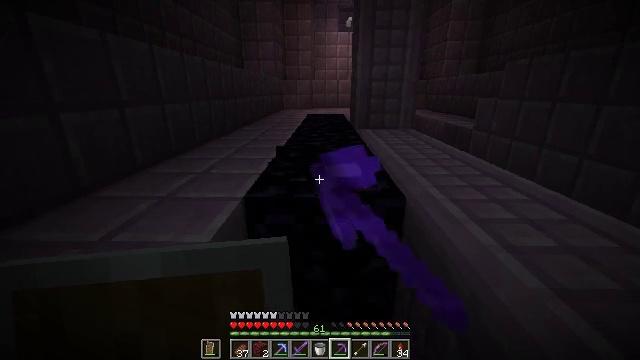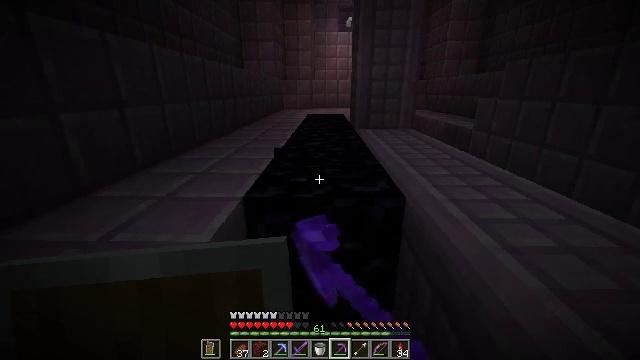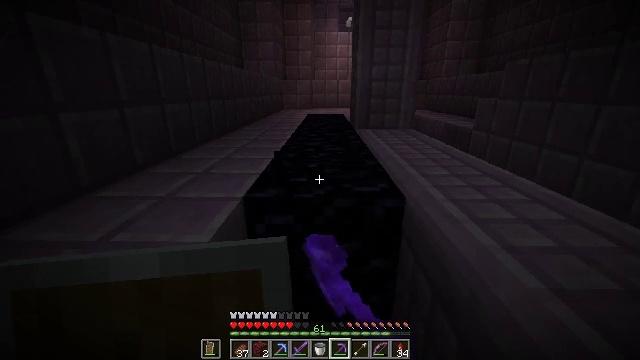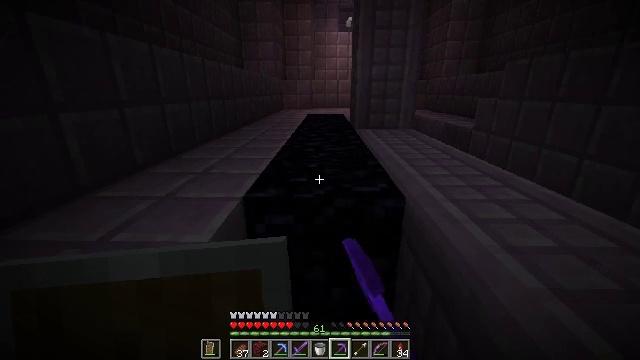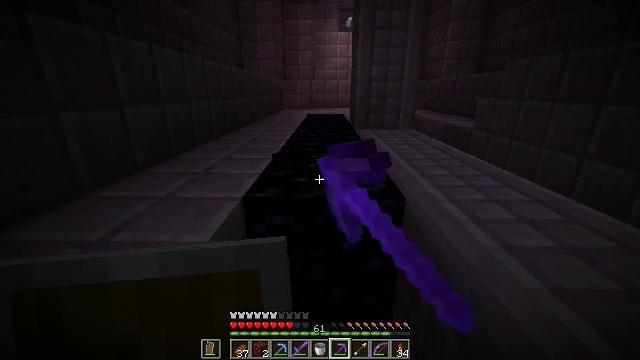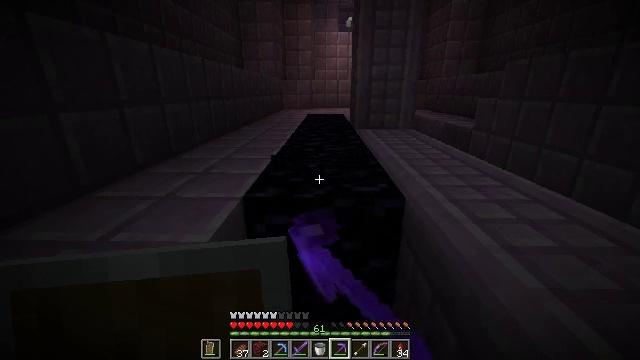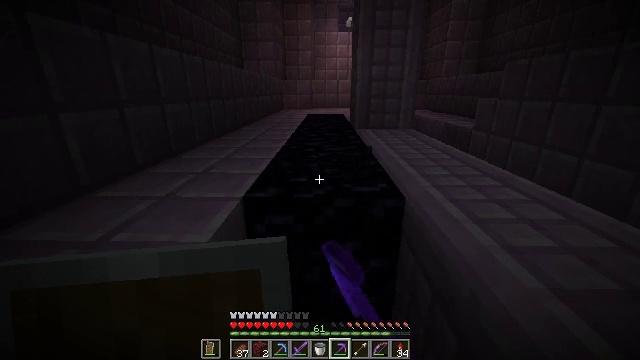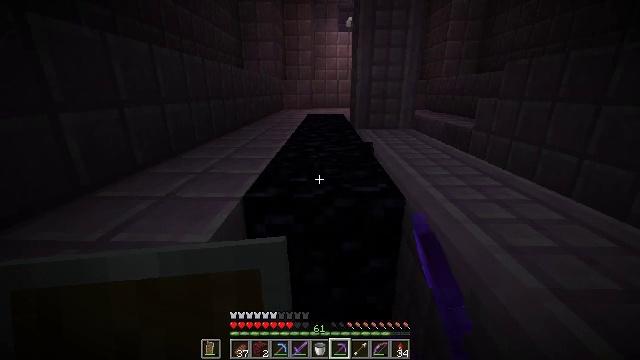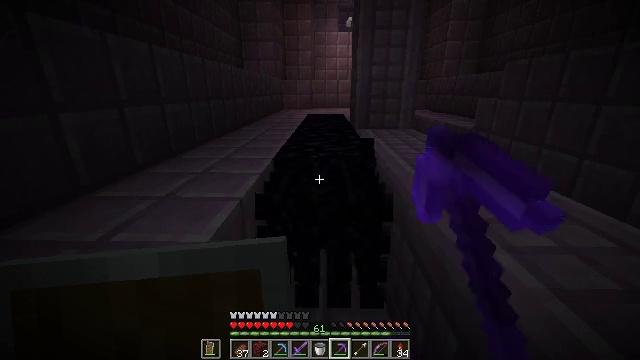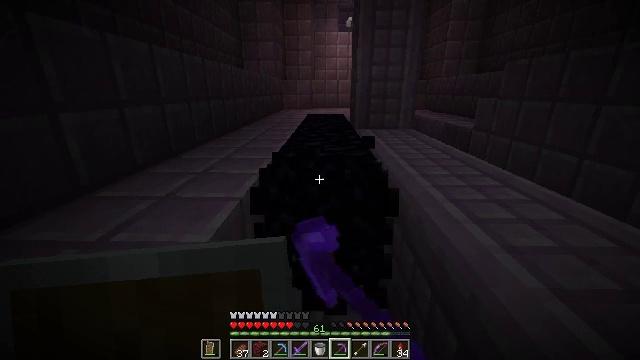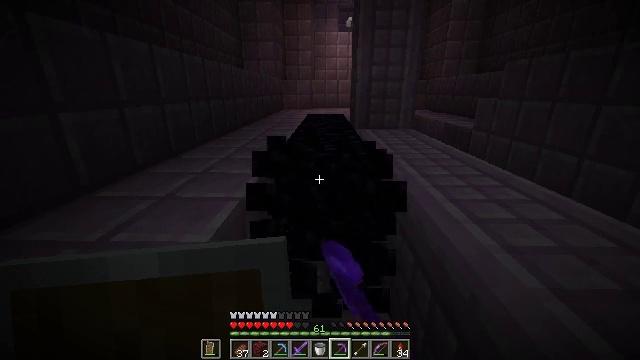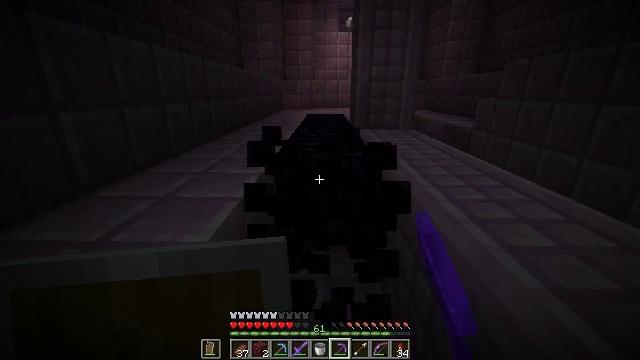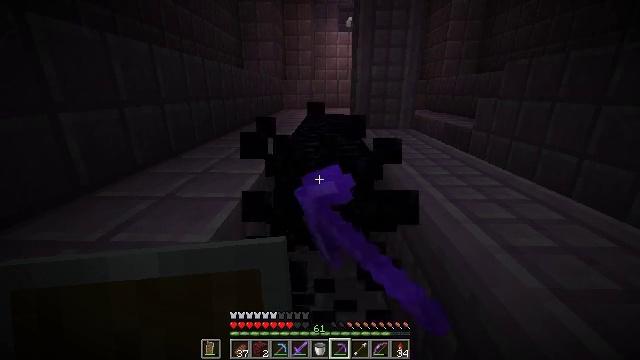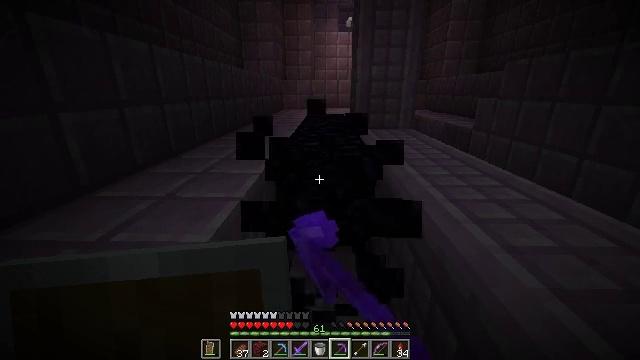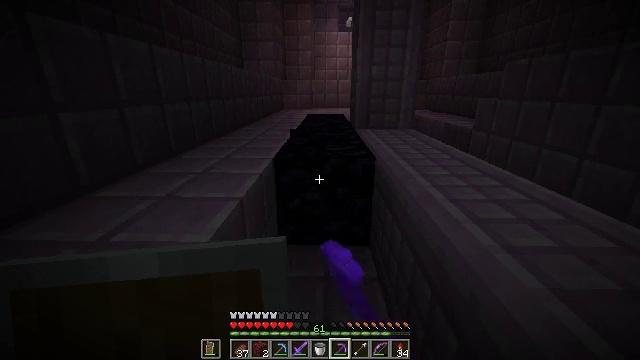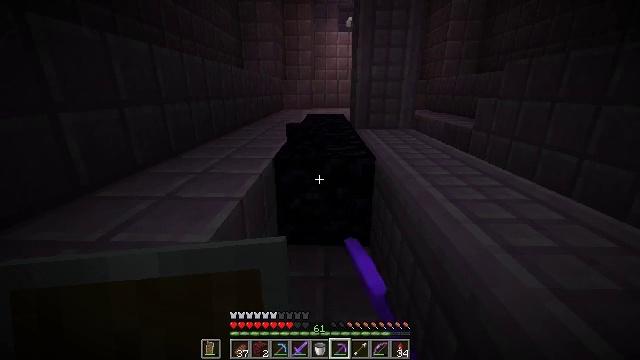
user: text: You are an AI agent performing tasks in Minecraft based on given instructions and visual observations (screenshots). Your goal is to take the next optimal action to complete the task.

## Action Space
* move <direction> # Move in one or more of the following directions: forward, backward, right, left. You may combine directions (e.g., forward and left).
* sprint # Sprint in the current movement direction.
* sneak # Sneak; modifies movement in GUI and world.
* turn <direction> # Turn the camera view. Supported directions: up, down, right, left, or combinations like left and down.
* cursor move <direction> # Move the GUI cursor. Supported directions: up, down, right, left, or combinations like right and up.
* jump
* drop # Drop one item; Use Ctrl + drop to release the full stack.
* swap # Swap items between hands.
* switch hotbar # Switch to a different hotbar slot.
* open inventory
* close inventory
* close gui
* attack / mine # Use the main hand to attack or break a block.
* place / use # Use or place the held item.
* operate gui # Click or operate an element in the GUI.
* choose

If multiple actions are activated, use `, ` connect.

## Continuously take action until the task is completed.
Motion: motion action
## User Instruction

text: Mine the tough obsidian.
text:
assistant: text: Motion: attack / mine
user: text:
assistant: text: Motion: attack / mine
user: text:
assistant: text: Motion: attack / mine
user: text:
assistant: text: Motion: attack / mine
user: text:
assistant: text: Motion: attack / mine
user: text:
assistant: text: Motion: attack / mine
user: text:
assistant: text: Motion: attack / mine
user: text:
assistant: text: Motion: attack / mine
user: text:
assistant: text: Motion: attack / mine
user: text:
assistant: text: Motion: attack / mine
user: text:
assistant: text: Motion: attack / mine
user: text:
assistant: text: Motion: attack / mine
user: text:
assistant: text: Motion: attack / mine
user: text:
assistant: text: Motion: attack / mine
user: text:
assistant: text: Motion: attack / mine
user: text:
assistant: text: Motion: attack / mine
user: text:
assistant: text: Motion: attack / mine
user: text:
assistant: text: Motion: attack / mine
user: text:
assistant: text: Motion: attack / mine
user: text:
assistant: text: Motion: attack / mine
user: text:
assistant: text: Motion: attack / mine
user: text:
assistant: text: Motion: attack / mine
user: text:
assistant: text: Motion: attack / mine
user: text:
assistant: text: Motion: attack / mine
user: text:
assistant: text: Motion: attack / mine
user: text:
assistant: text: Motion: attack / mine
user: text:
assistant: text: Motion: attack / mine
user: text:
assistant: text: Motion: attack / mine
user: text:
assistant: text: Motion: attack / mine
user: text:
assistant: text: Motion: attack / mine